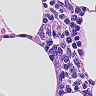
Metastatic tissue present: no